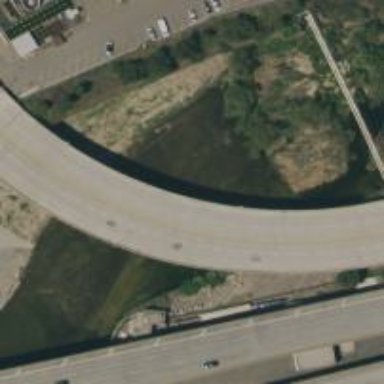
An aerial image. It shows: Secondary road crossing viaduct.